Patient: sex F, age 35
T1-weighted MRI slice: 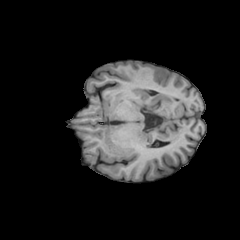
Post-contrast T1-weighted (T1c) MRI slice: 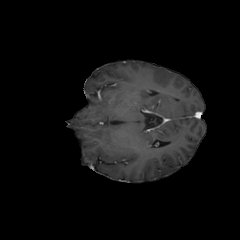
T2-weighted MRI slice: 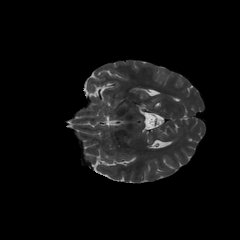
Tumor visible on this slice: no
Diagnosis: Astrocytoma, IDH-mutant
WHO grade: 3